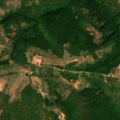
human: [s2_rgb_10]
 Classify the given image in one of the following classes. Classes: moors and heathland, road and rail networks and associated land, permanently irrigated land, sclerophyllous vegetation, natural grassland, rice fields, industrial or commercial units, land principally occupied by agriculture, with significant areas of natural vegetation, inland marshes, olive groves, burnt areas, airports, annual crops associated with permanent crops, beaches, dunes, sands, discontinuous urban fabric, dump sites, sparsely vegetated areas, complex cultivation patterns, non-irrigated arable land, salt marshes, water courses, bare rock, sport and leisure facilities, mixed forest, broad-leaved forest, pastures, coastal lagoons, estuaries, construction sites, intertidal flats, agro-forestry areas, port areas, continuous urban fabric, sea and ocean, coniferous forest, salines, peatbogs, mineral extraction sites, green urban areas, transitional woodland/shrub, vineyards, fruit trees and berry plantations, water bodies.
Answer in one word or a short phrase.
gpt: complex cultivation patterns, land principally occupied by agriculture, with significant areas of natural vegetation, broad-leaved forest